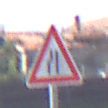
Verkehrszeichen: EinseitigVerengteFahrbahnLinks
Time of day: MorningAfternoon
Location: Outdoor (Suburban)
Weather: PartlyCloudy
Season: NotSpecified
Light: Natural